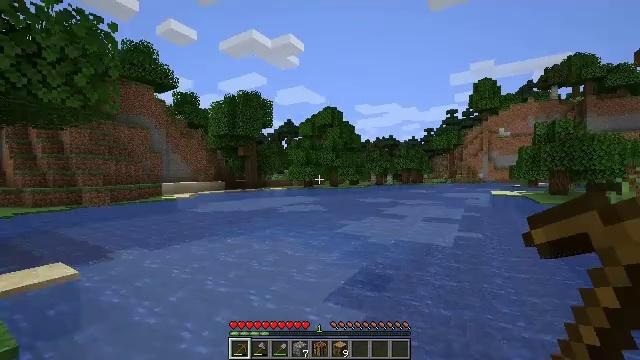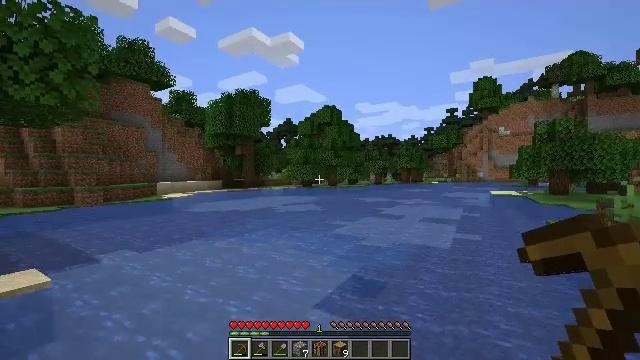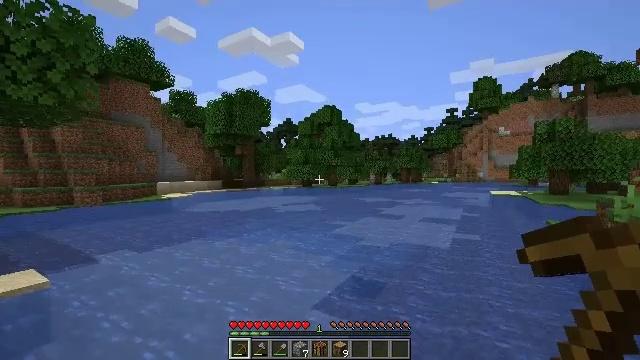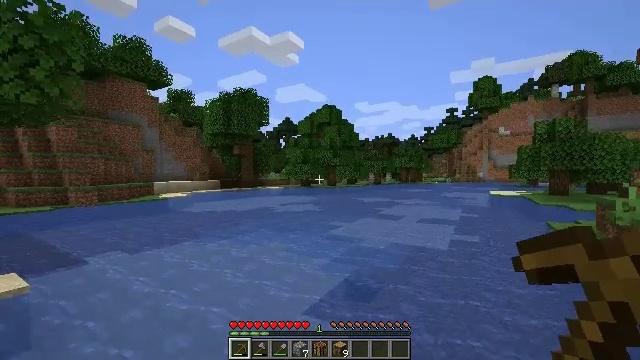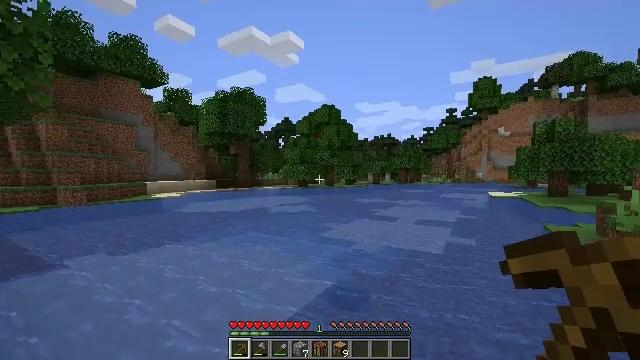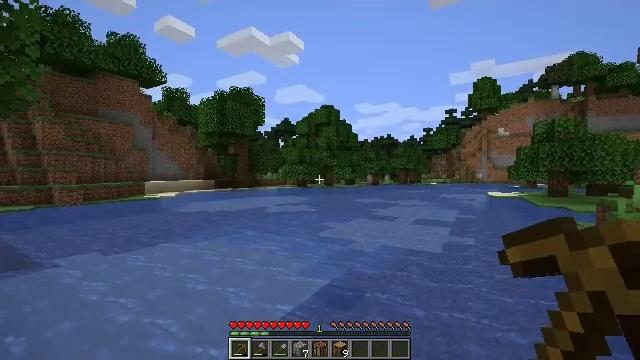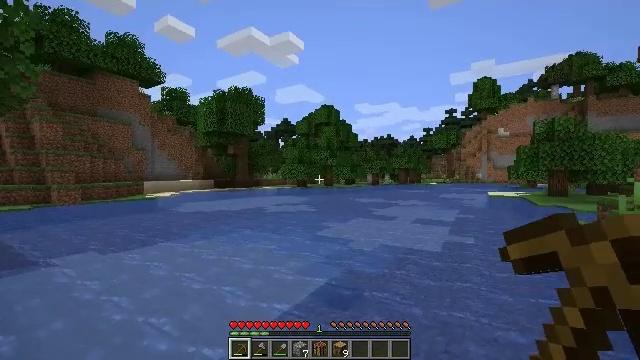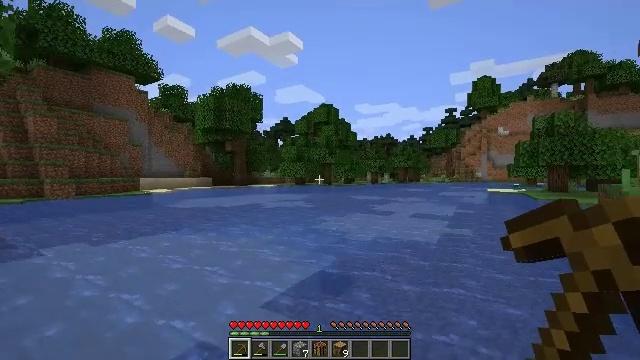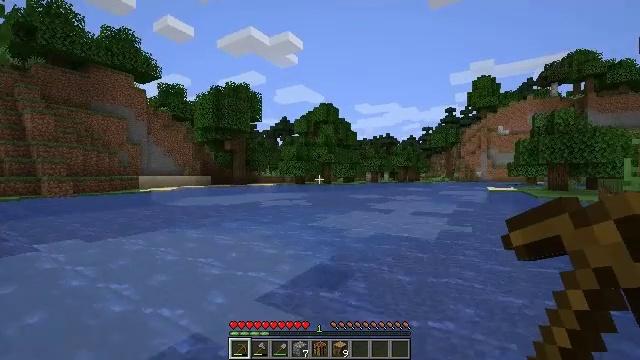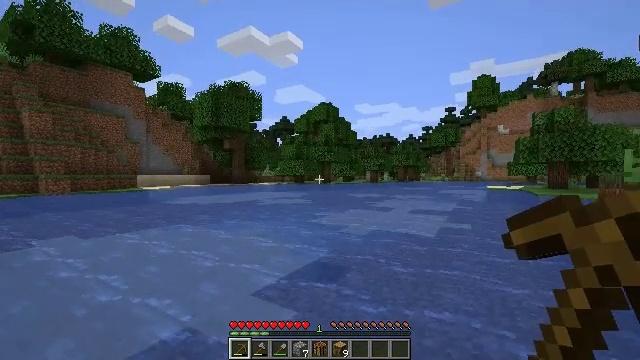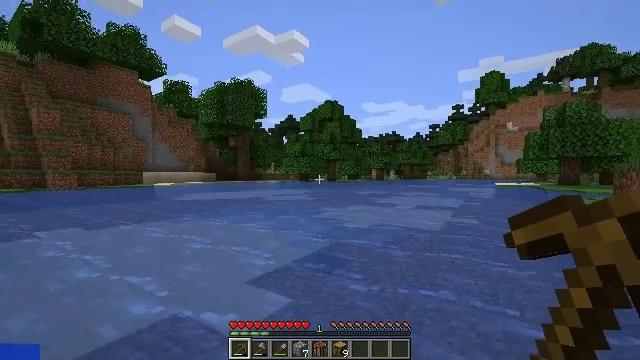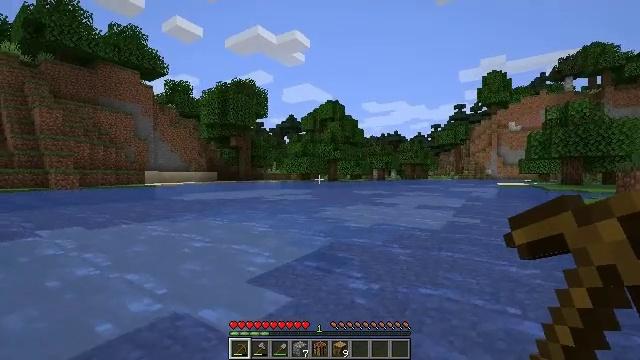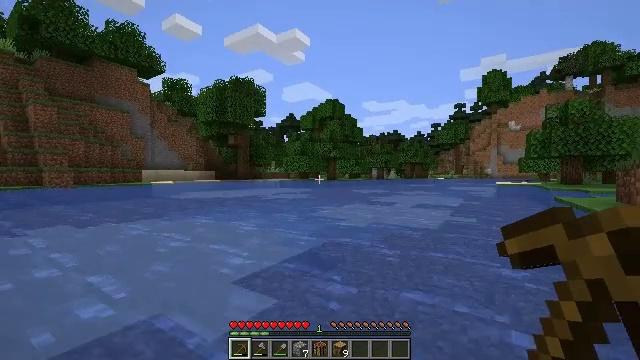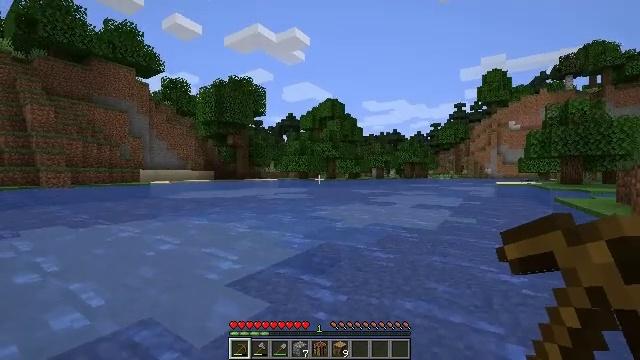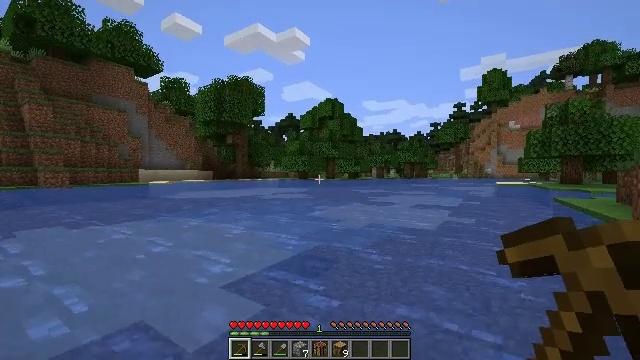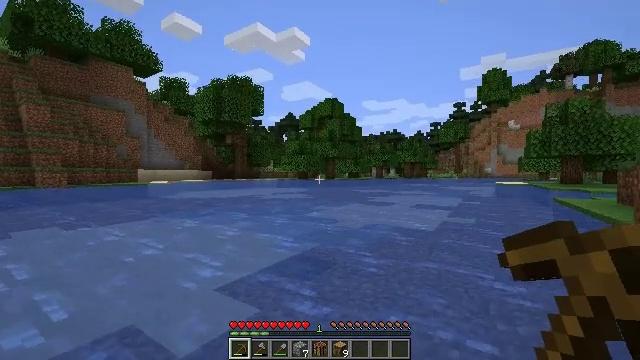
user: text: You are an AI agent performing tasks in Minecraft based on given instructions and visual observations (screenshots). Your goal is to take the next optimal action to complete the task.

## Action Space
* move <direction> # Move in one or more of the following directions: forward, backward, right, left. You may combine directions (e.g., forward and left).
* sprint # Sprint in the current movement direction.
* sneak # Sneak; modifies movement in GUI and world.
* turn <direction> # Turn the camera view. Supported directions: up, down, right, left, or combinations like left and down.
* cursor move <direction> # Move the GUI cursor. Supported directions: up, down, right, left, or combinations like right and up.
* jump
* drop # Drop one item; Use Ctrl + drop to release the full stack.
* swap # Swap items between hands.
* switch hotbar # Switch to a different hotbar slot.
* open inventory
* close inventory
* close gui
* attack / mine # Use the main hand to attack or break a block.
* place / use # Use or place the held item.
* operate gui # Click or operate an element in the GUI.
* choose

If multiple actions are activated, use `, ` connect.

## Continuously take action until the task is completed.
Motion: motion action
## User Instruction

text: Gather oak leaves by attacking.
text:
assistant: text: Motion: move forward and move right
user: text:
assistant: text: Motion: move forward and move right
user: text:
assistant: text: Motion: move forward and move right
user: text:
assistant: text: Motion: move forward and move right
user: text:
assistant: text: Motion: move forward and move right
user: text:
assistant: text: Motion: move forward and move right
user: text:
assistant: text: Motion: move forward and move right
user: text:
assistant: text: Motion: move forward and move right
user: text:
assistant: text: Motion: move forward and move right
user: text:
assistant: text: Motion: move forward and move right, turn left
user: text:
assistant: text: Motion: move forward and move right
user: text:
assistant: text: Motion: move forward and move right
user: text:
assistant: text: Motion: move forward and move right
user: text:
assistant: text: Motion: move forward and move right
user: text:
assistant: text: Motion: move forward and move right
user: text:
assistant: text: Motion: move forward and move right
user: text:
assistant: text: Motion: move forward and move right
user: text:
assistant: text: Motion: move forward and move right
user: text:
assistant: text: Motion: move forward and move right
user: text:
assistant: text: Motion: move forward and move right
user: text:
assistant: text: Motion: move forward and move right
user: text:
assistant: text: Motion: move forward and move right
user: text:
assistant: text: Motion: move forward and move right
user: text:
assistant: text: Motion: move forward and move right
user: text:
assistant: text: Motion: move forward and move right
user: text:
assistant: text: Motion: move forward and move right
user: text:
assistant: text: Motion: move forward and move right
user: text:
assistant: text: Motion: move forward and move right
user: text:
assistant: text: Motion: move forward and move right
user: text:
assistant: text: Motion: move forward and move right